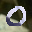
Label: 0